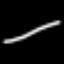
Label: line